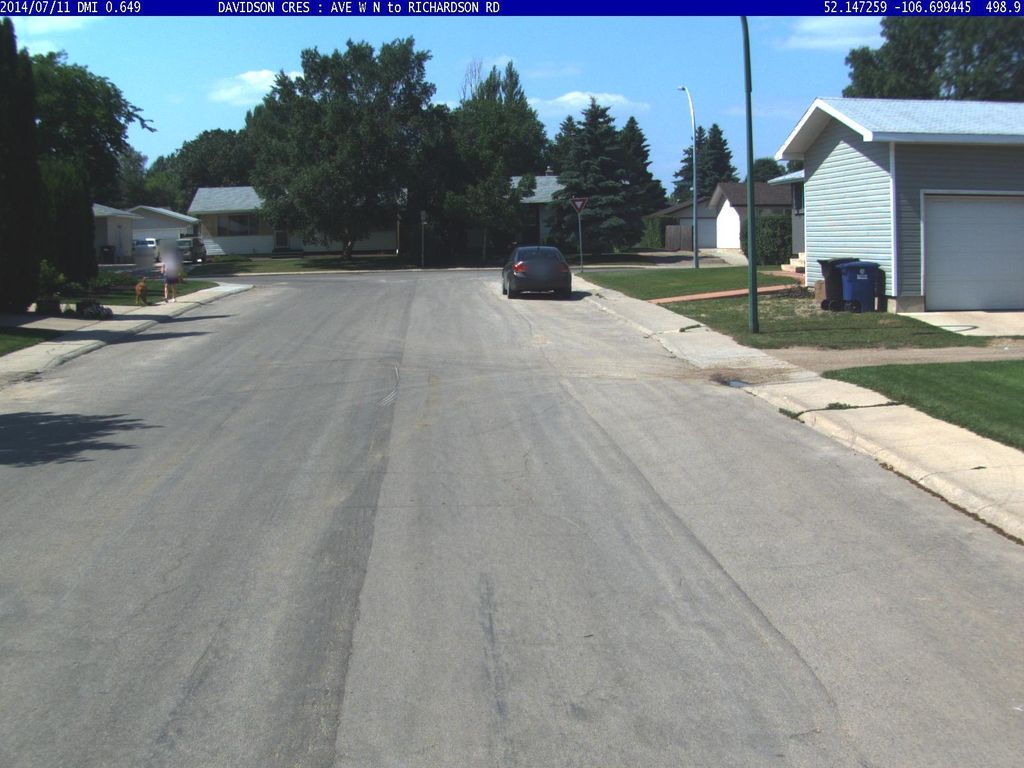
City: saskatoon